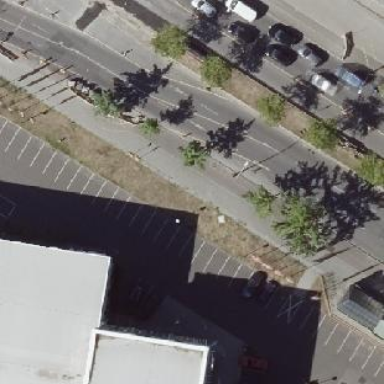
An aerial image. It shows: Part of building.